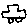
Label: car